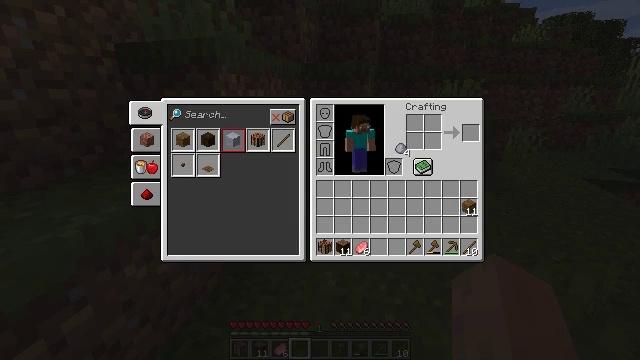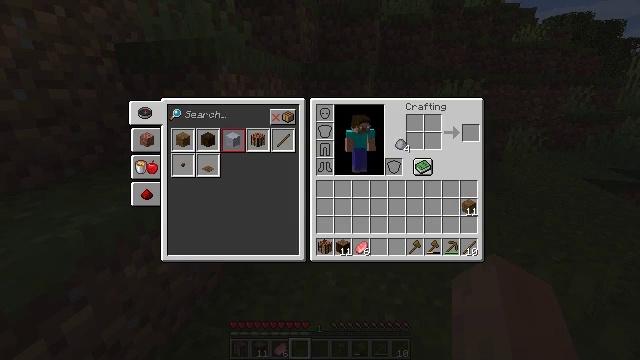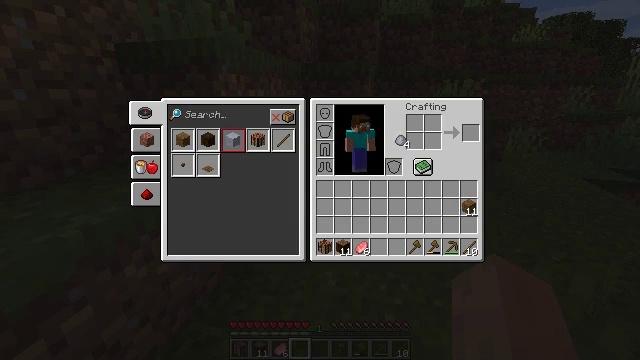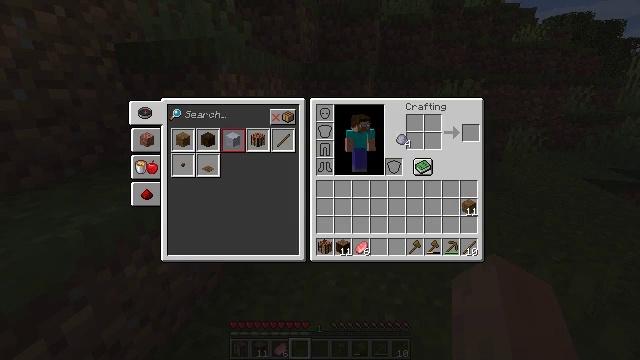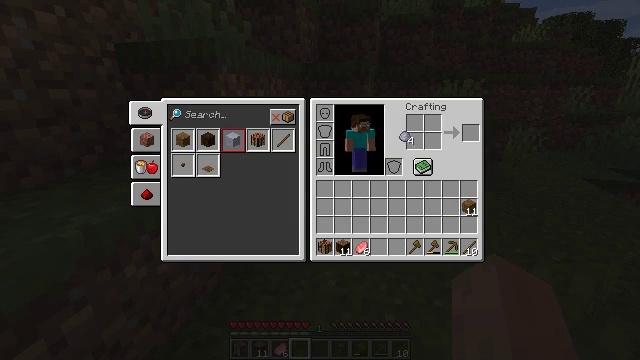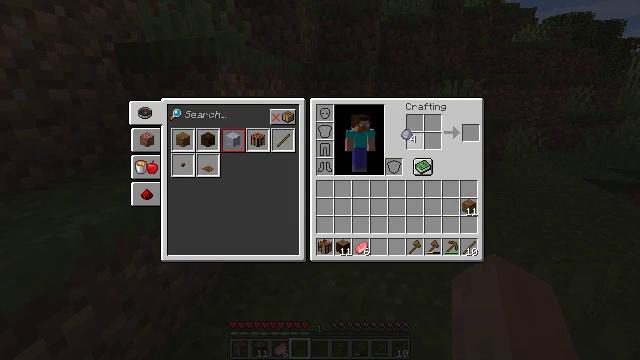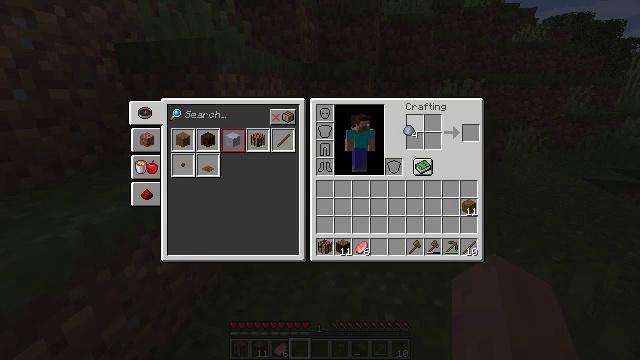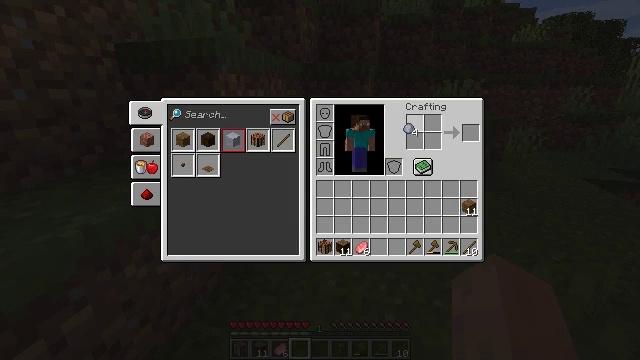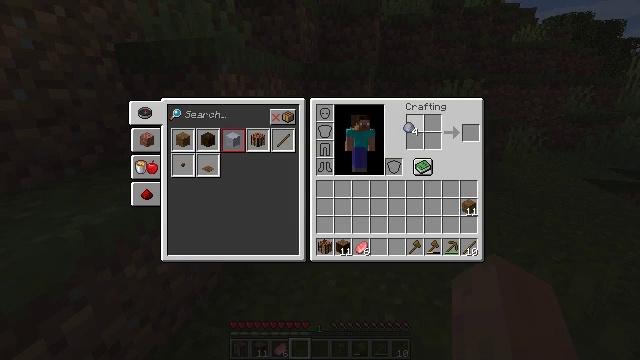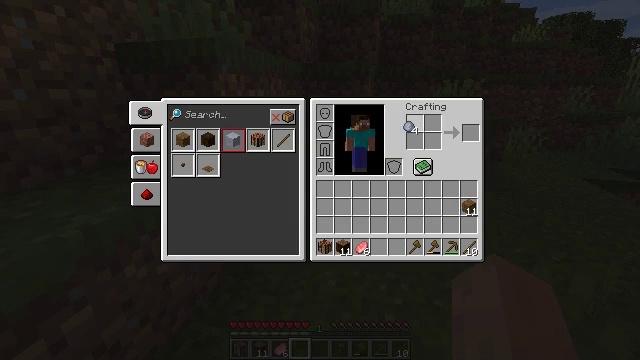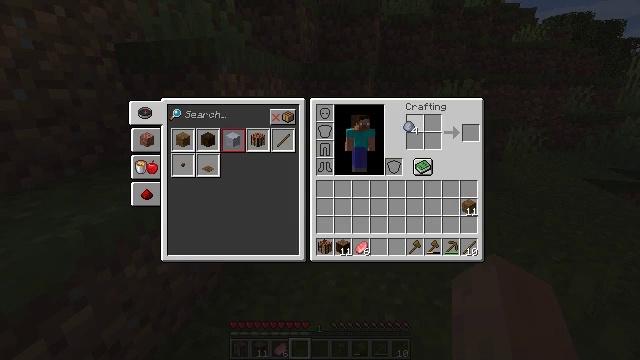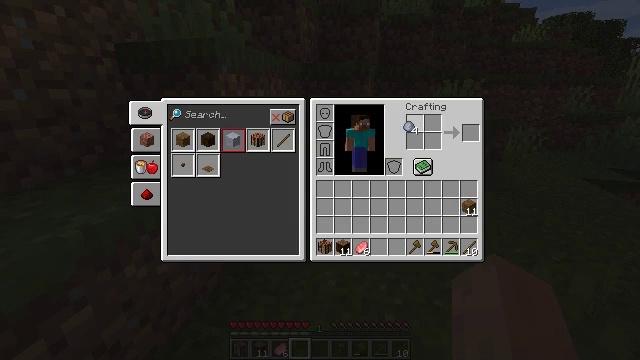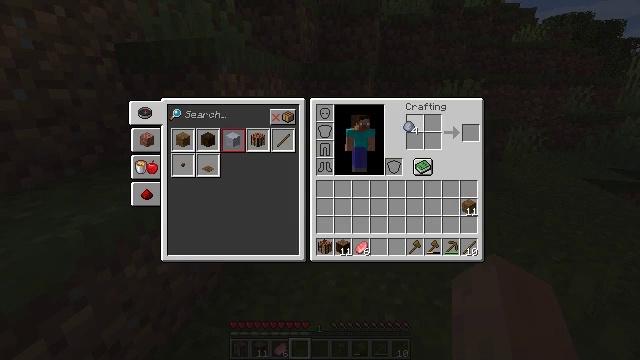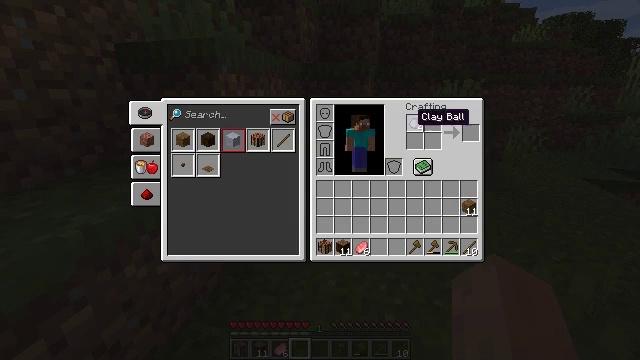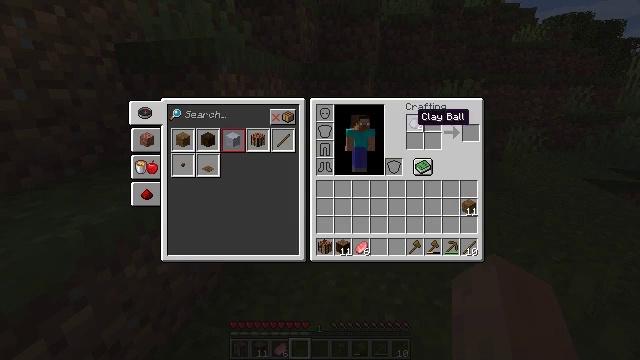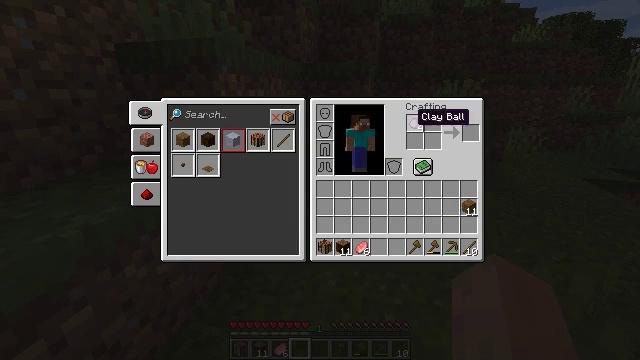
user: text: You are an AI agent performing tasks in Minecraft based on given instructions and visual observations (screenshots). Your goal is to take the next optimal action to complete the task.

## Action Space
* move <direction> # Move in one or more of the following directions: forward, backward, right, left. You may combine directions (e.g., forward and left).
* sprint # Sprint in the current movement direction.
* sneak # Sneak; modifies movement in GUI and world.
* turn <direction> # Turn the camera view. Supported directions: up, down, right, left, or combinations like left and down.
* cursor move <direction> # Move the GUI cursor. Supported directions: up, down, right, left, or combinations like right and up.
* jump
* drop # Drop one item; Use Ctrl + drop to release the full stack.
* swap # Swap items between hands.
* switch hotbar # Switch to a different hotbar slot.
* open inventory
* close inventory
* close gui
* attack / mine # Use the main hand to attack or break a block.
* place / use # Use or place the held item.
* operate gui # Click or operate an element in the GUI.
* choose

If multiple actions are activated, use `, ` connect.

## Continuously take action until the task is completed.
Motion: motion action
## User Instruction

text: Set up the materials to produce clay.
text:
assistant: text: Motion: no_op
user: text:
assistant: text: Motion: no_op
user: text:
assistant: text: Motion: no_op
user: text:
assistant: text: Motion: no_op
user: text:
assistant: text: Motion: no_op
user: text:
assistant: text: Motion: no_op
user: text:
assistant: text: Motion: no_op
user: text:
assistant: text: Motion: no_op
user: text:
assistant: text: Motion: no_op
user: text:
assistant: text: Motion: no_op
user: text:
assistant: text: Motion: operate gui
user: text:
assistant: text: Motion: operate gui
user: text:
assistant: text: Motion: no_op
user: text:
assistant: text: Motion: no_op
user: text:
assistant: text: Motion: no_op
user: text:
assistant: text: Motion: no_op
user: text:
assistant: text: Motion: no_op
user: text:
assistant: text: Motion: no_op
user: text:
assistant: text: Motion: no_op
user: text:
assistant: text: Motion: no_op
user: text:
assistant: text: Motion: choose
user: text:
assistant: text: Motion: choose
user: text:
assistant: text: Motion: choose
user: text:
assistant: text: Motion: cursor move down
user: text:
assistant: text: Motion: no_op
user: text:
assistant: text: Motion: no_op
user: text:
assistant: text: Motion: no_op
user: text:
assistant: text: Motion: no_op
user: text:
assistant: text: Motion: choose
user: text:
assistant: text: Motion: choose